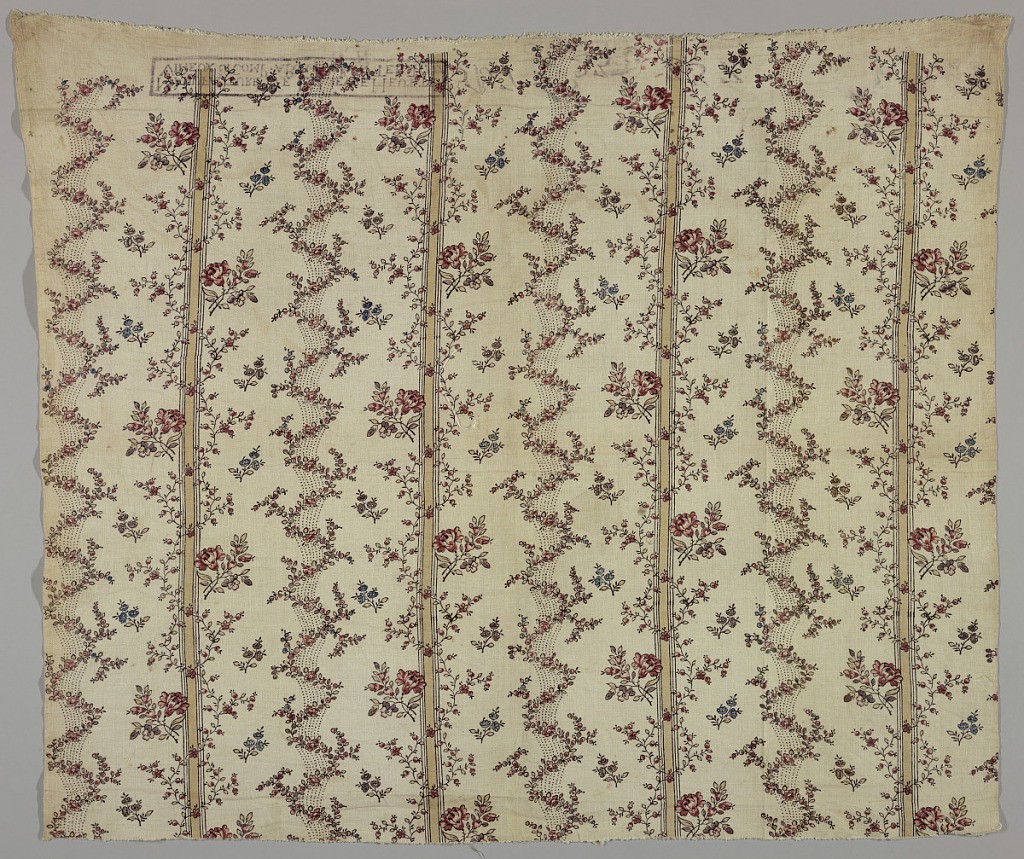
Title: Chef de piece
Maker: LeLievre Heutte Vimeux & Comp.
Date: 1777–90
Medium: linen warp, cotton weft Technique: block printed on plain weave
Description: Stripes with floral sprigs and curving bands with delicate flowers in black, two reds, lilac, blue and dull yellow.